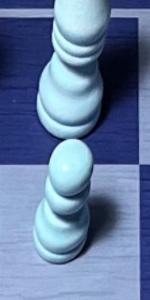
Label: Pawn_White